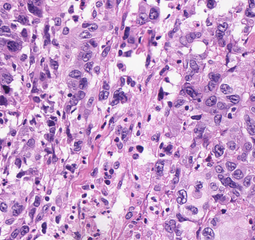
Tumor epithelial tissue: yes
Tumor-associated stroma tissue: yes
Normal tissue: no